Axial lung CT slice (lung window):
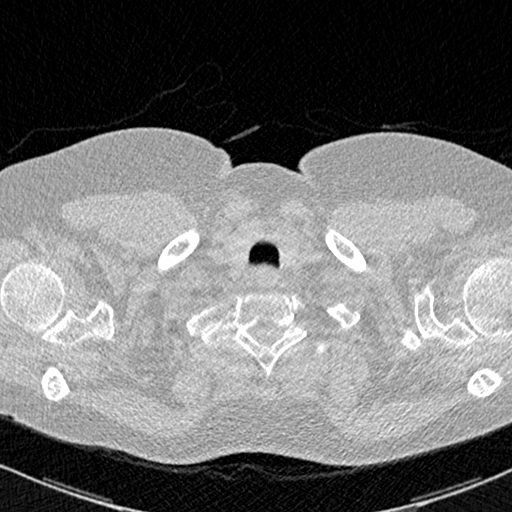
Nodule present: no